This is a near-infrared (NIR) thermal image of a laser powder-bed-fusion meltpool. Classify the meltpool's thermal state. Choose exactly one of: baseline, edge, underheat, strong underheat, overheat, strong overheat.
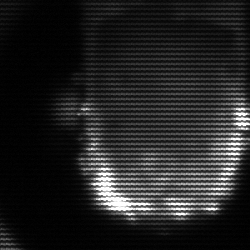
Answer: baseline